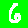
Digit: 6